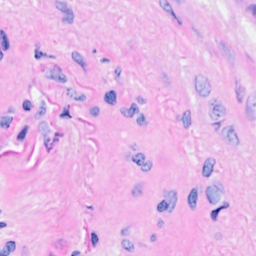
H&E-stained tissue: Breast